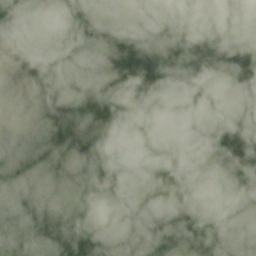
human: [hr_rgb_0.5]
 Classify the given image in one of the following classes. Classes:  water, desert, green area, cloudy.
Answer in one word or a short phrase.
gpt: cloudy